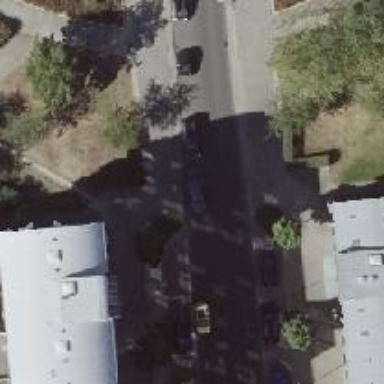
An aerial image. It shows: Sidewalk.